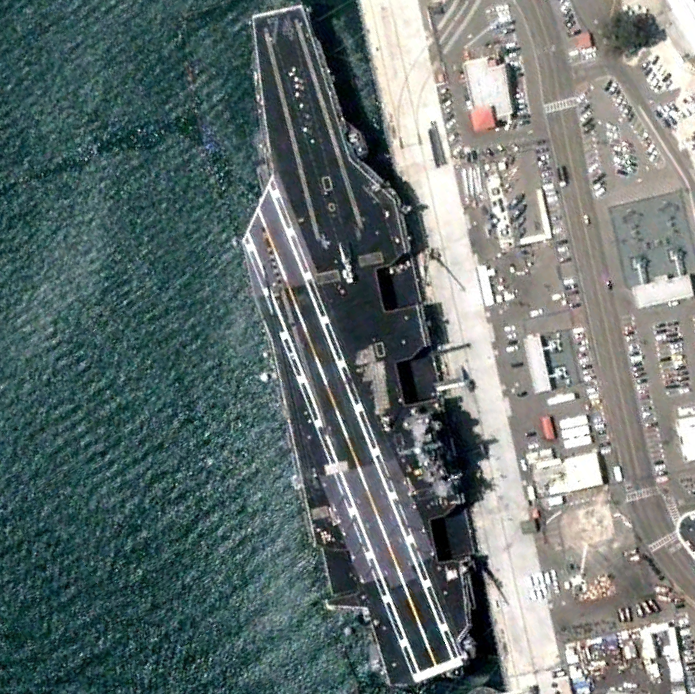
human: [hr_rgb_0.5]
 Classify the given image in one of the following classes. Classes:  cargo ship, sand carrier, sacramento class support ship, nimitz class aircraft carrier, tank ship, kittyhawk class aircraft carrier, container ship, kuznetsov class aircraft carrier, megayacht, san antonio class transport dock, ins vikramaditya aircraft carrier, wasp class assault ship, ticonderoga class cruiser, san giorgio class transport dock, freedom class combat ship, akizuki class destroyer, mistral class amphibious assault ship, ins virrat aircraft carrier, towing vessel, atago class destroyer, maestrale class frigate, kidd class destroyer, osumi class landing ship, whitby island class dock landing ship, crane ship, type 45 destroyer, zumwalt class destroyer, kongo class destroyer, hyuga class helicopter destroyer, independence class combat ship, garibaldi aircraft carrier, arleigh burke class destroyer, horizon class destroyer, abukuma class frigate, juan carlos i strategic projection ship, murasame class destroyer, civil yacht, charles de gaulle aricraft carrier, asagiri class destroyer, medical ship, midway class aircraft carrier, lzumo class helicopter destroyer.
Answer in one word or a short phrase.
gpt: Nimitz class aircraft carrier